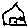
Label: house